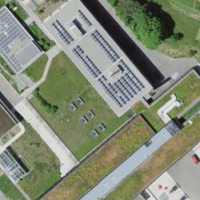
EUNIS habitat code: 54
Species observed at this site:
Tanacetum vulgare
Fringilla montifringilla
Galium aparine
Trifolium hybridum